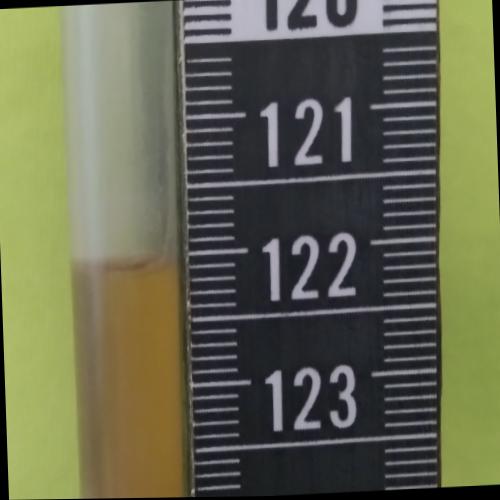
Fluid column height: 122.0 cm